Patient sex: F
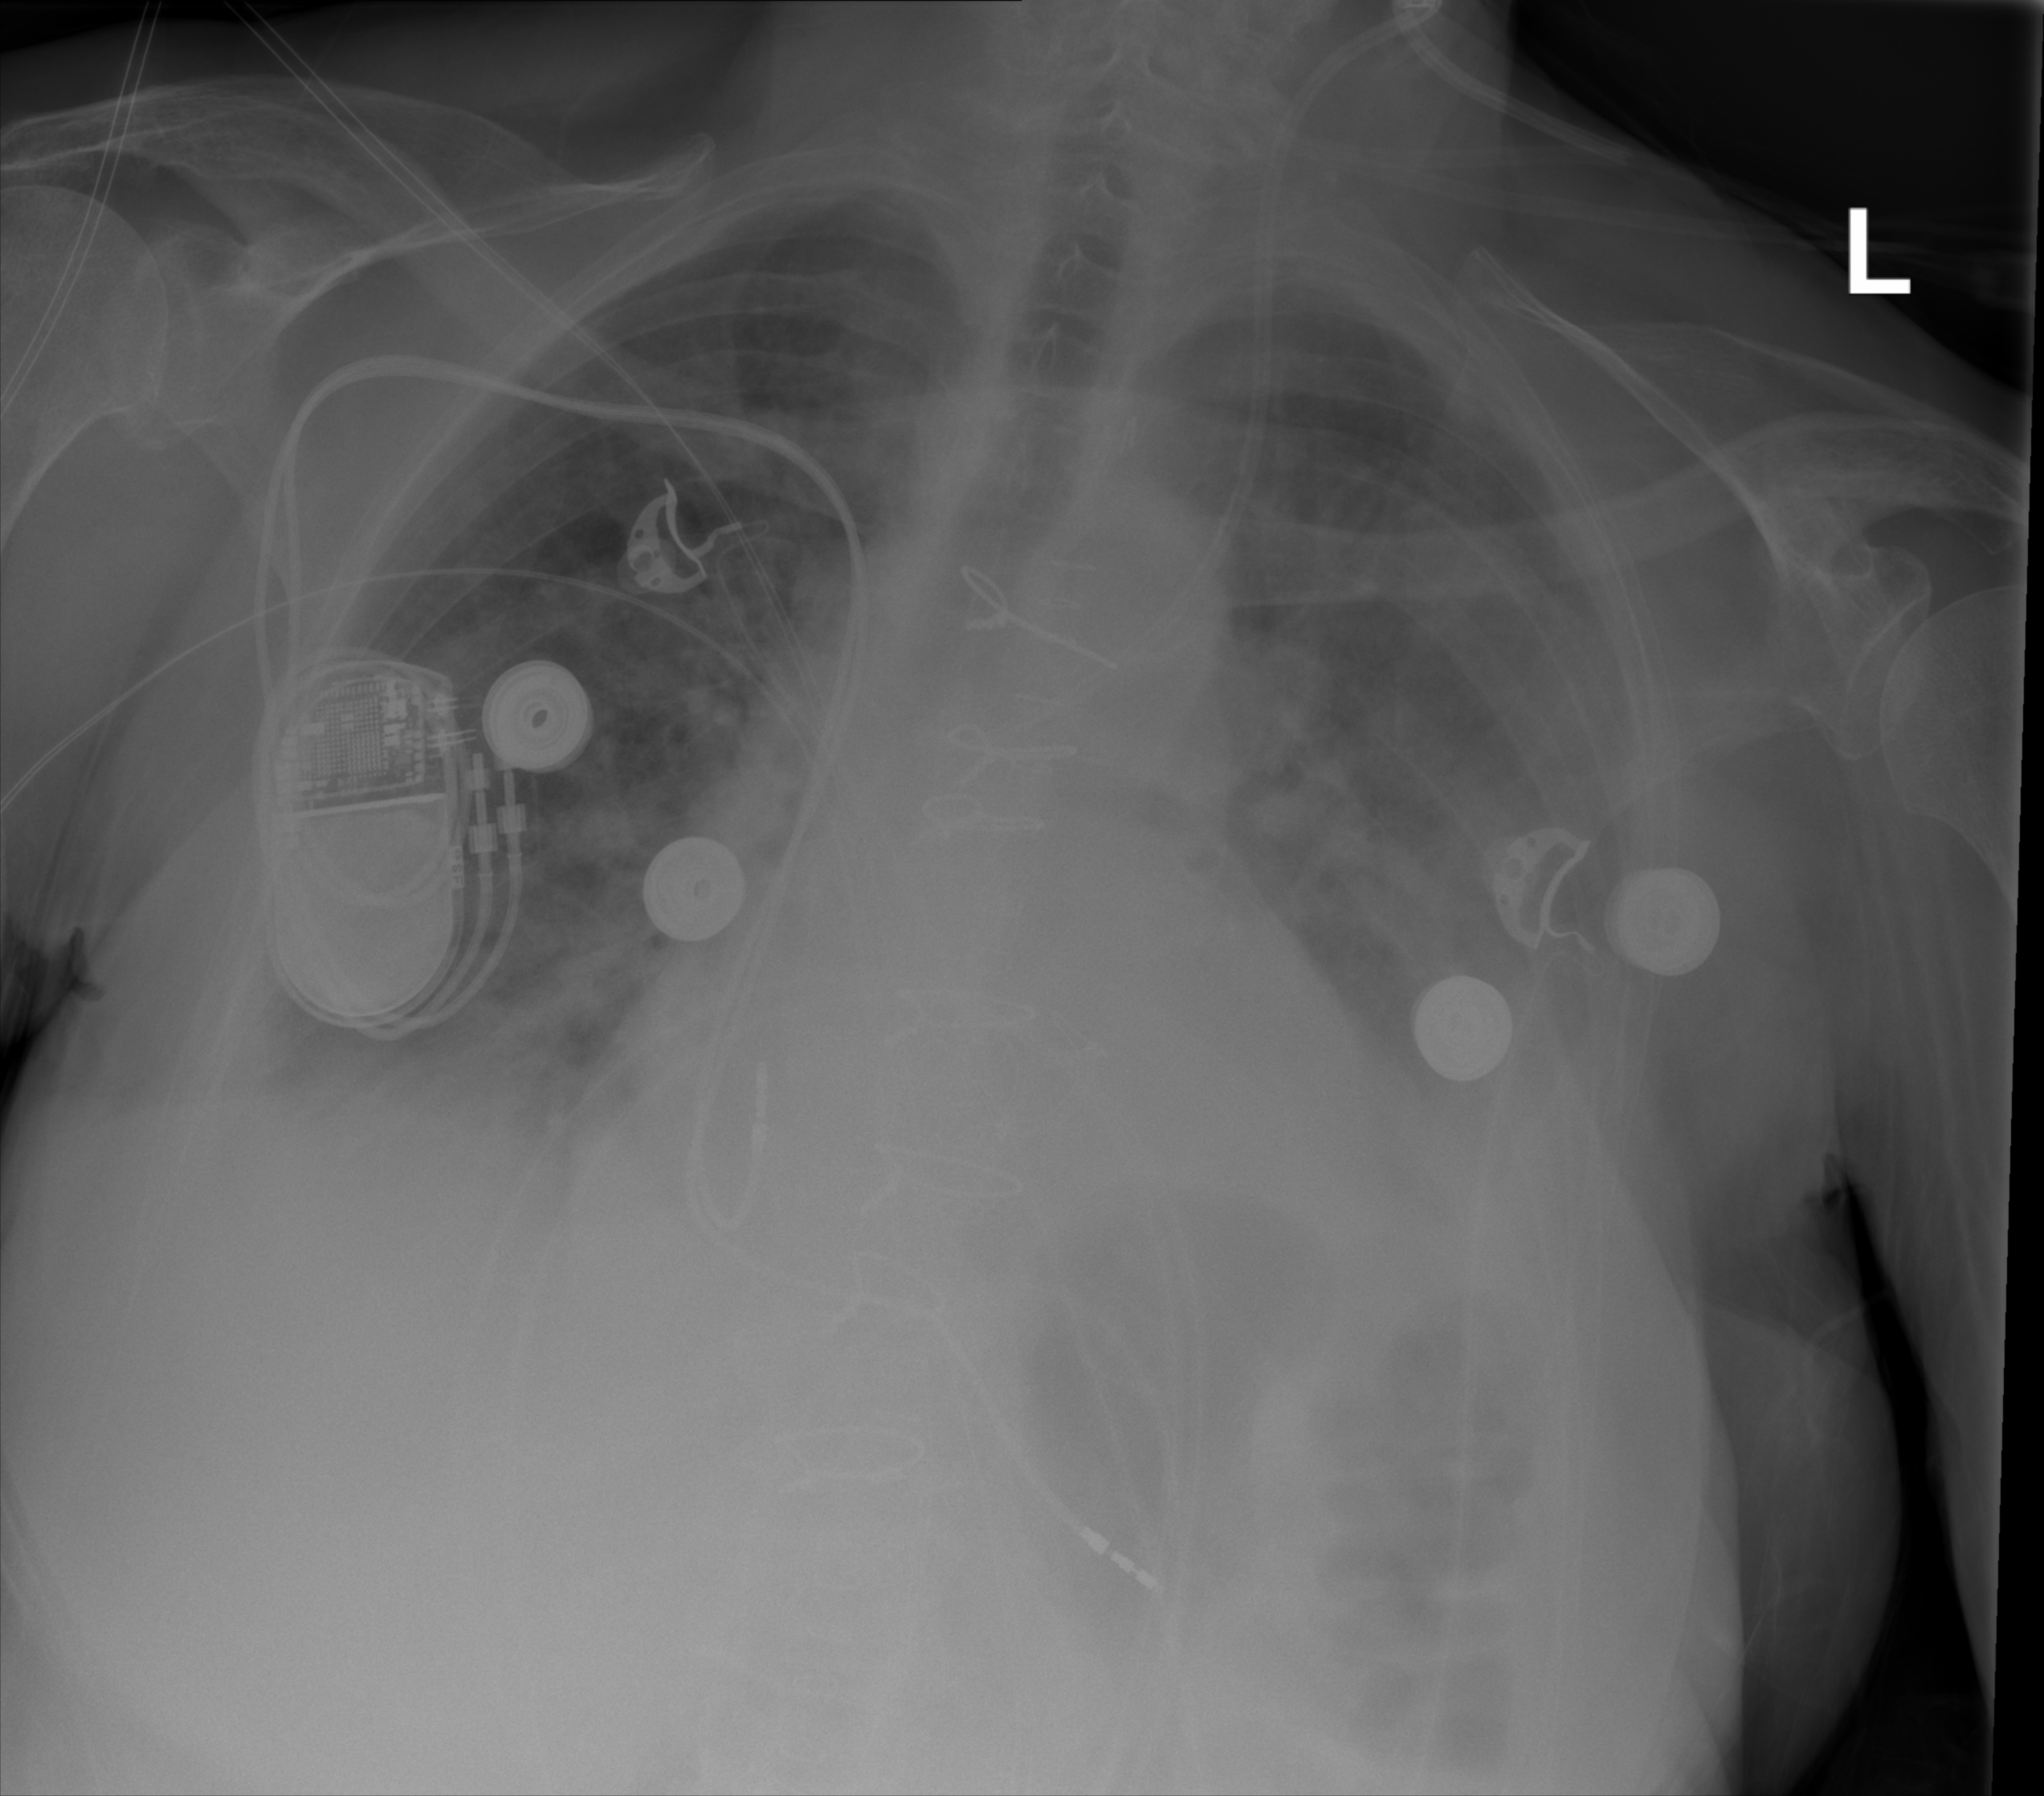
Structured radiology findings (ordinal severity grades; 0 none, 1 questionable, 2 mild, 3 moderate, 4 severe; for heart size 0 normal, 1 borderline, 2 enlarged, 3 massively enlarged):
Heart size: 0
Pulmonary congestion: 2
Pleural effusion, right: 1
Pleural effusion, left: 2
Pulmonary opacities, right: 2
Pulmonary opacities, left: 2
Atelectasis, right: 2
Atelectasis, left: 2